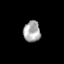
Tissue: skin
Cell type: Epithelial cells
Senescence score: 0.1761
Nuclear area (px): 351
Mean DAPI intensity: 167.846